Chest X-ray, AP view. Patient: 42 years old, sex F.
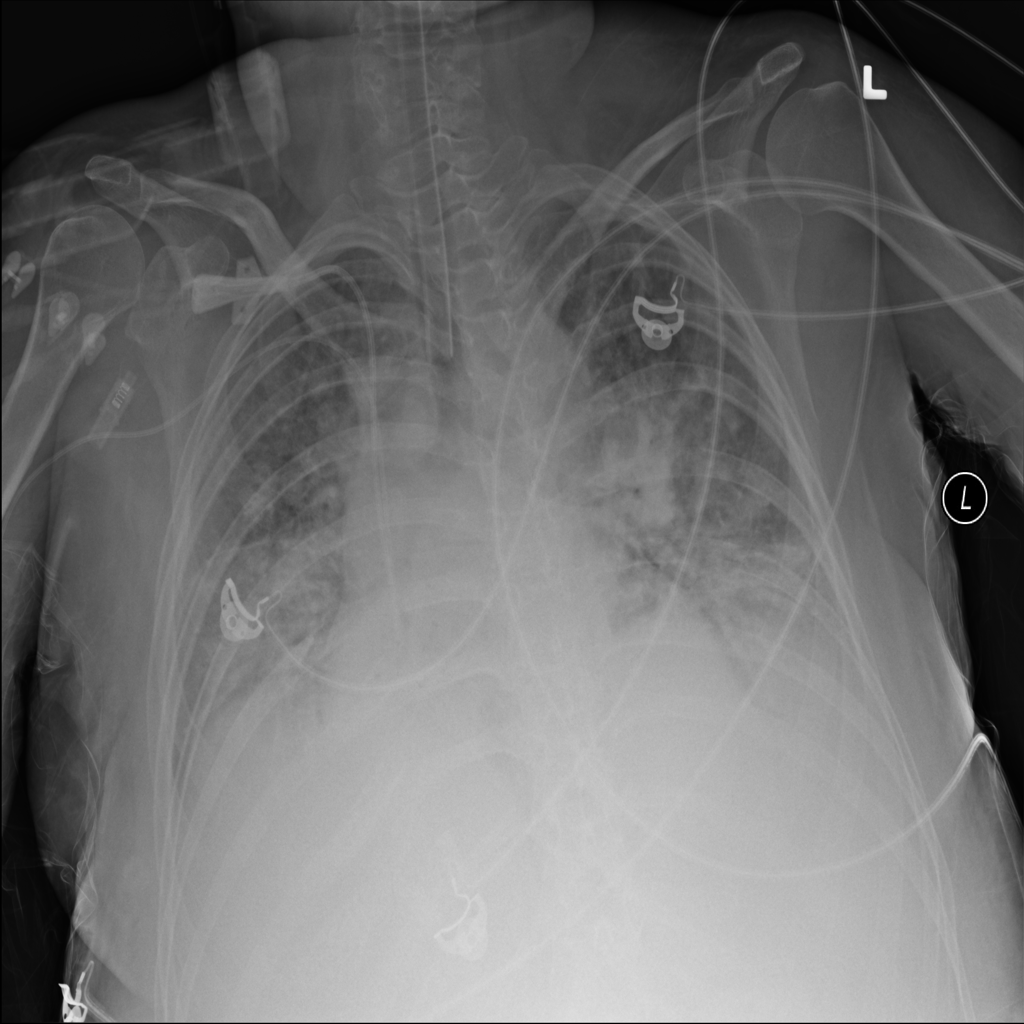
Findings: No Finding